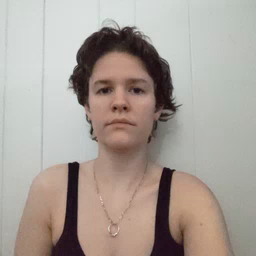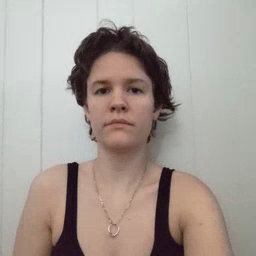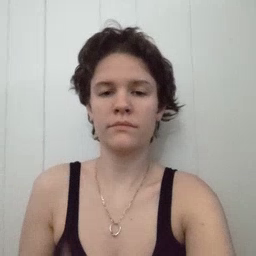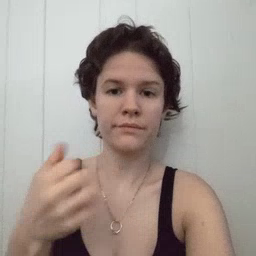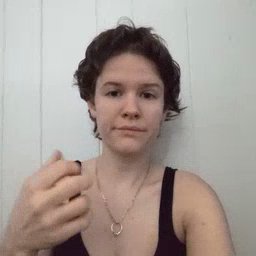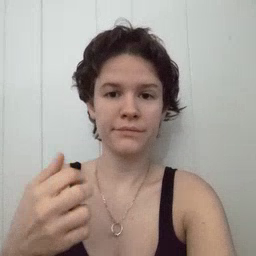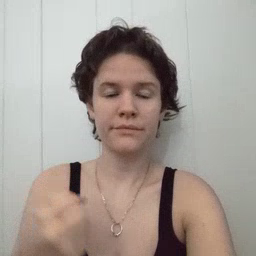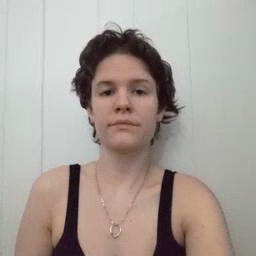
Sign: milk